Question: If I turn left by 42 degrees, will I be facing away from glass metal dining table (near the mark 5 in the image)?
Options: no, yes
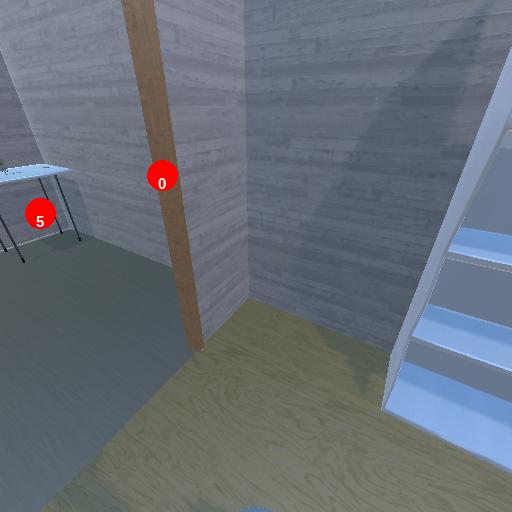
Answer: no